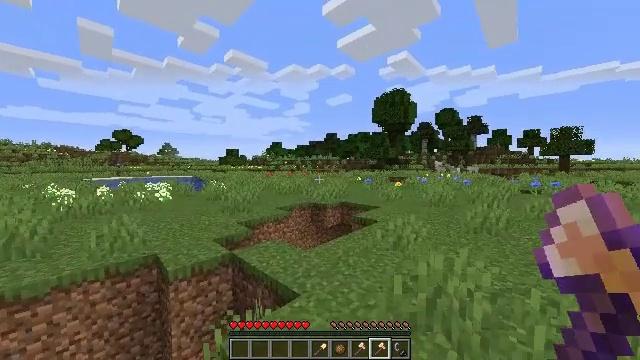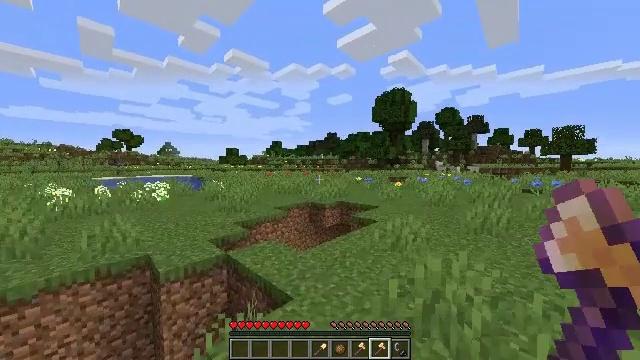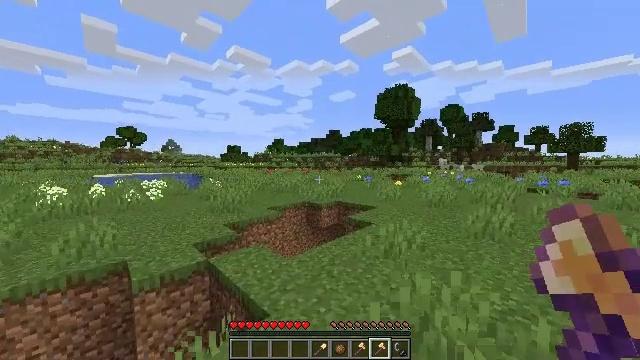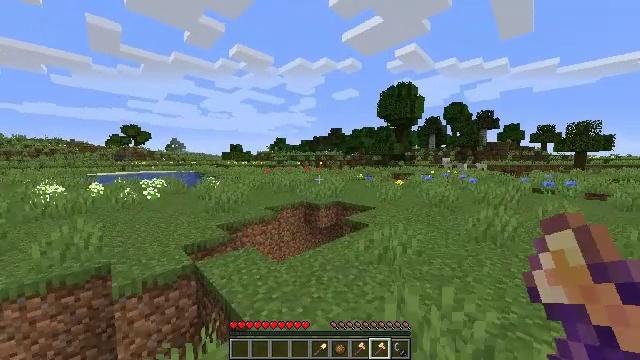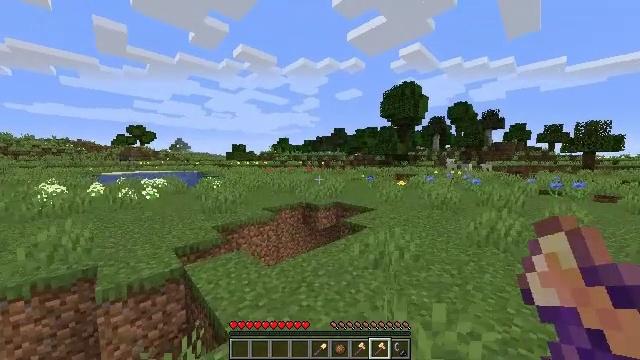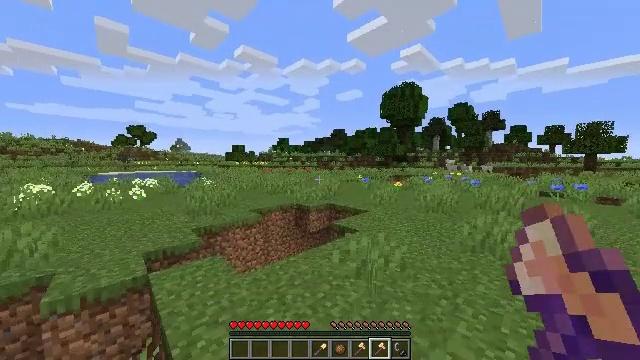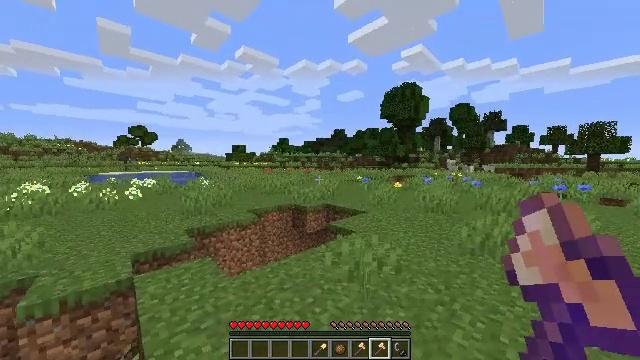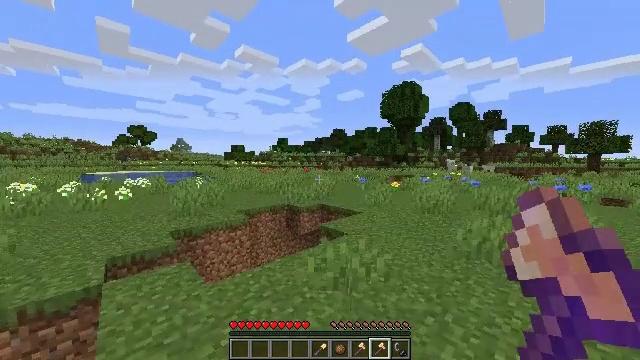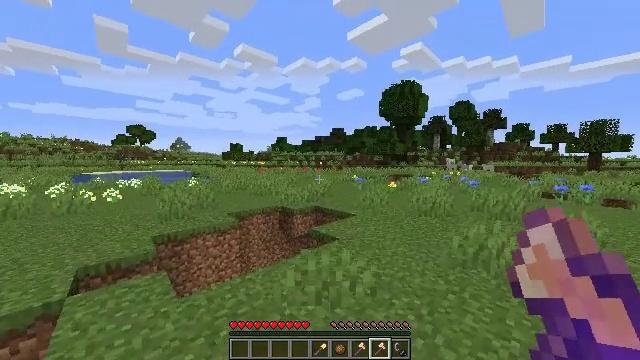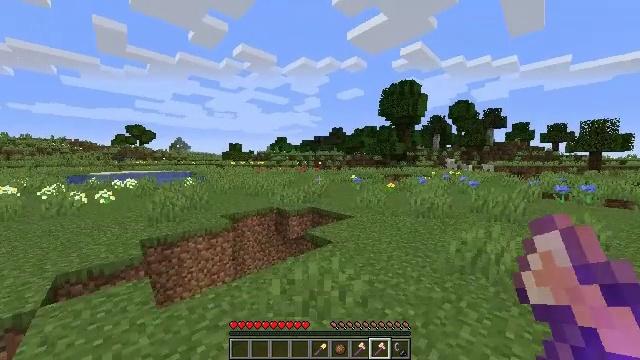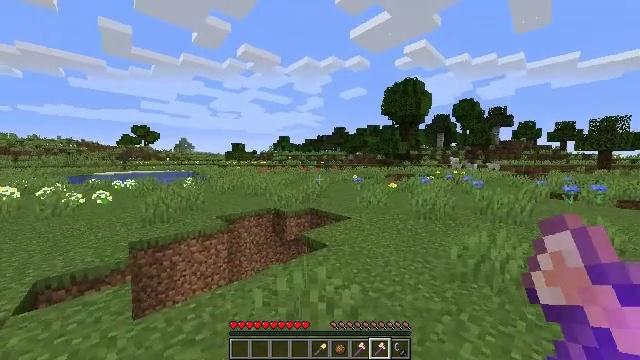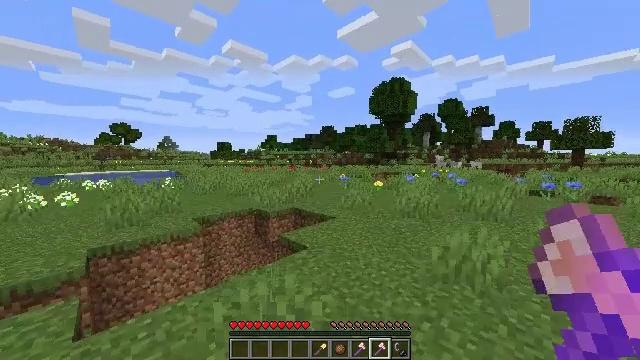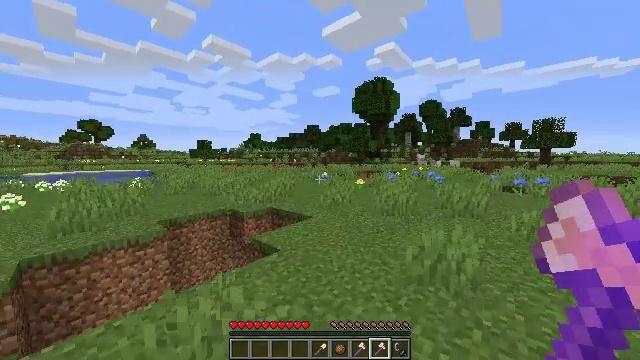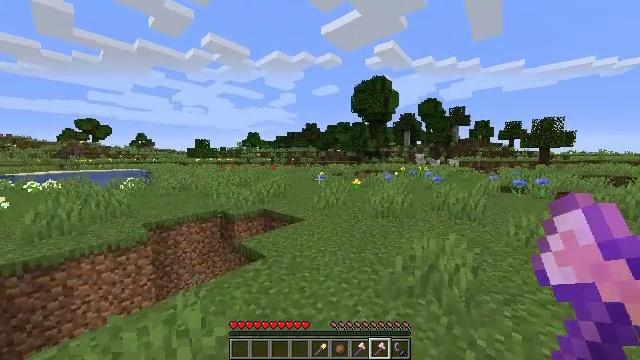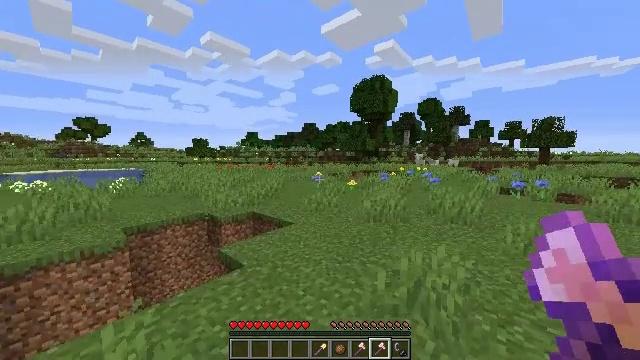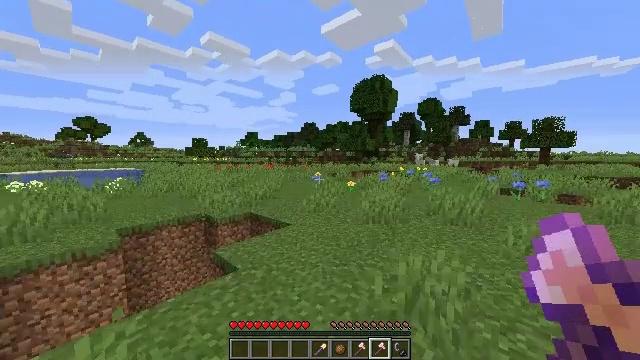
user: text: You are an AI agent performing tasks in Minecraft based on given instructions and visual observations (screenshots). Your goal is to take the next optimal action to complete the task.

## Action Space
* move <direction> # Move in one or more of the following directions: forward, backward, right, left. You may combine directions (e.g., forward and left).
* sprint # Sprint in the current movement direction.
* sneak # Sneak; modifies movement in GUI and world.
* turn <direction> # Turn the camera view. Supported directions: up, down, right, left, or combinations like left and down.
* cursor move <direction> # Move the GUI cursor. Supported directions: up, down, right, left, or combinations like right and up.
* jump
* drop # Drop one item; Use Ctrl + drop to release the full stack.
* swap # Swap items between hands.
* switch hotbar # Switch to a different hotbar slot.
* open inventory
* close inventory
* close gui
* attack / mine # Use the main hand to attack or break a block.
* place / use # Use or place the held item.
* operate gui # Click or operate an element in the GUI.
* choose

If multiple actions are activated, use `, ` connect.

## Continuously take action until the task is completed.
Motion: motion action
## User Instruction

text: Gather oak logs from trees.
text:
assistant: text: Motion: move forward and move right
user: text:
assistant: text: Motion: move forward and move right
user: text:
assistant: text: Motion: move forward and move right
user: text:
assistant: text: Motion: move forward and move right
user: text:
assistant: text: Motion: move forward and move right
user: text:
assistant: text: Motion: move forward and move right
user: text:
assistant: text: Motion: move forward and move right
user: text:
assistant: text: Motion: move forward and move right
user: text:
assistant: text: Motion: move forward and move right
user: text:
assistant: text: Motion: move forward and move right
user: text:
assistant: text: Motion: move forward and move right, turn right
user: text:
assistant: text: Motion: move forward and move right, turn right
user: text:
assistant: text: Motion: move forward and move right
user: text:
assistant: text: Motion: move forward and move right
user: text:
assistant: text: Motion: move forward
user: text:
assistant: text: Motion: move forward
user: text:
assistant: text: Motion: move forward
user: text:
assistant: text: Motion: move forward
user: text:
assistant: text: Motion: move forward
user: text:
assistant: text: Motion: move forward
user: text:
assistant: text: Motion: move forward
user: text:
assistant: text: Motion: move forward
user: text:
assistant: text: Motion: move forward
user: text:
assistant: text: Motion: move forward
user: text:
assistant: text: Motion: move forward
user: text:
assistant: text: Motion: move forward
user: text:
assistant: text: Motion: move forward
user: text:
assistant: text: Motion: move forward
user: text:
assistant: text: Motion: move forward
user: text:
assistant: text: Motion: move forward